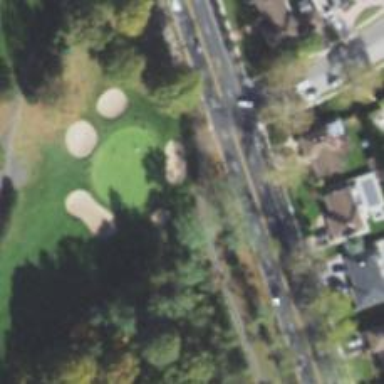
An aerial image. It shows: Service road designated as golf cart path.